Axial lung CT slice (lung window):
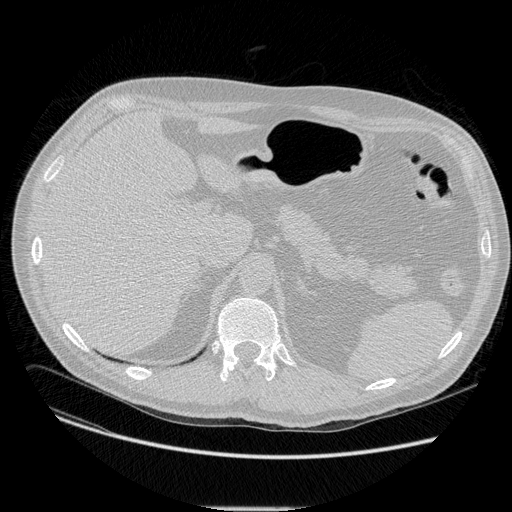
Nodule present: no